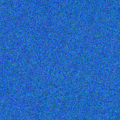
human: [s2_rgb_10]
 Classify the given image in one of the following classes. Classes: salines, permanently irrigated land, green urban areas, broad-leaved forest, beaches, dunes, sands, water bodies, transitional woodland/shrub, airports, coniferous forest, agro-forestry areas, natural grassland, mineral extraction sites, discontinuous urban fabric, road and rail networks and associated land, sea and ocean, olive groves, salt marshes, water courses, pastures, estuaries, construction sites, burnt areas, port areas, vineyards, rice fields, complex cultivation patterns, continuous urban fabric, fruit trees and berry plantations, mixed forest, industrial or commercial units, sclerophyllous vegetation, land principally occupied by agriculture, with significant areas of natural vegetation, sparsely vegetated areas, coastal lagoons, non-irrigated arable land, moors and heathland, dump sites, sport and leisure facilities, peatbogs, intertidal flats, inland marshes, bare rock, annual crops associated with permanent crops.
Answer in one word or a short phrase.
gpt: sea and ocean